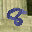
Label: 8